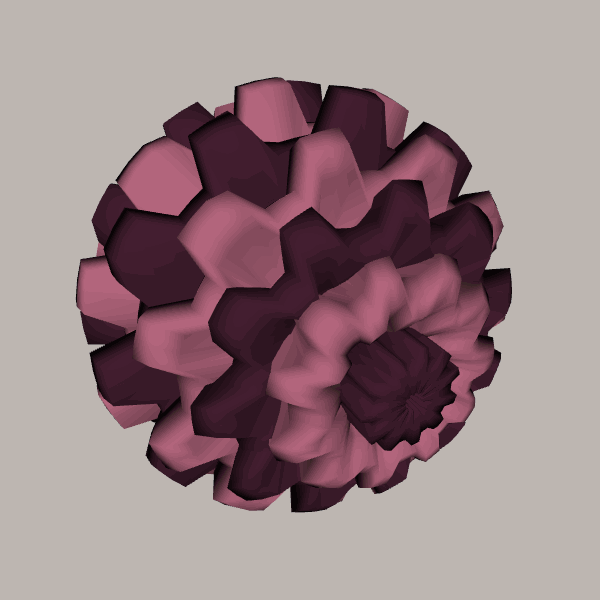
Background: light